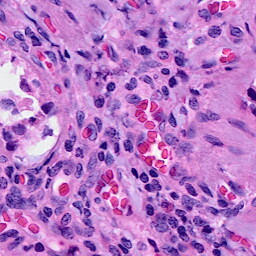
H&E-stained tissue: Breast